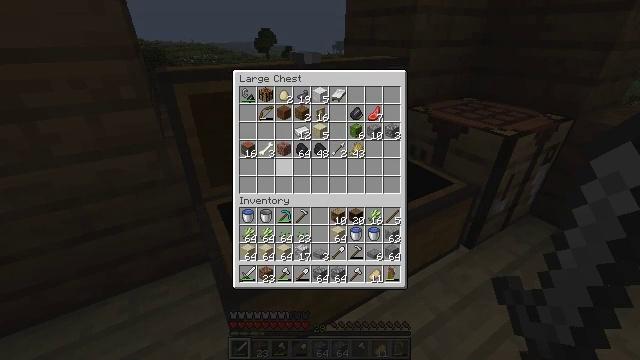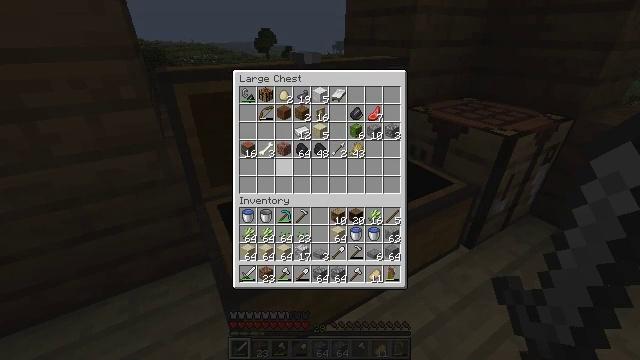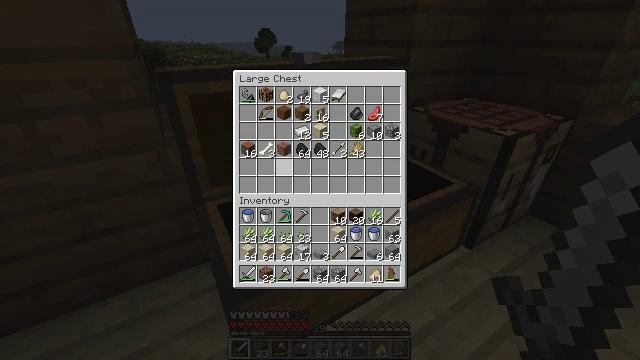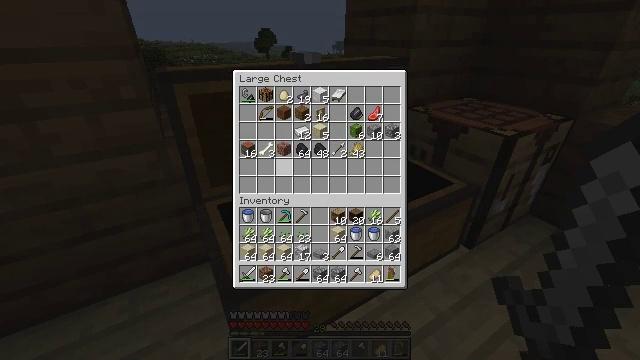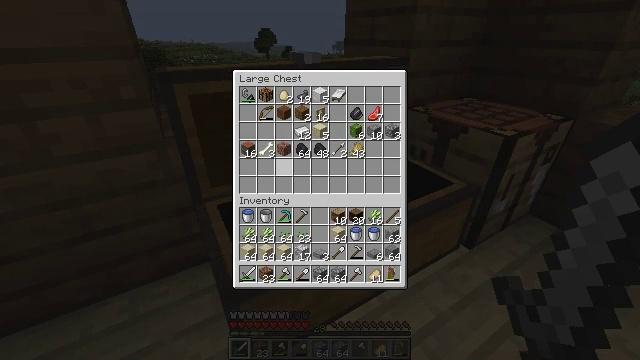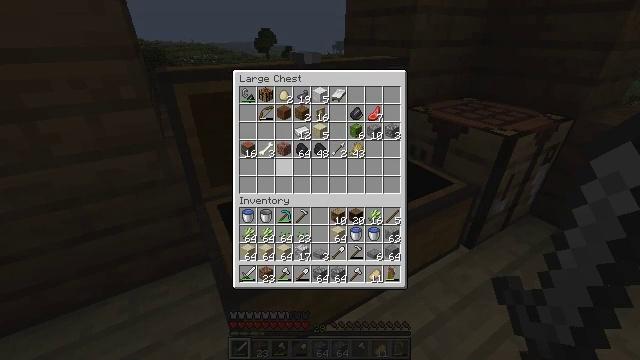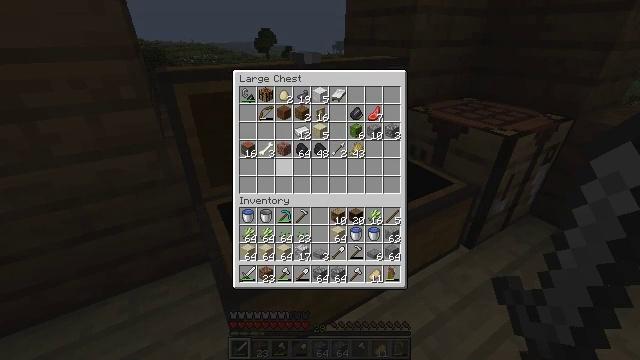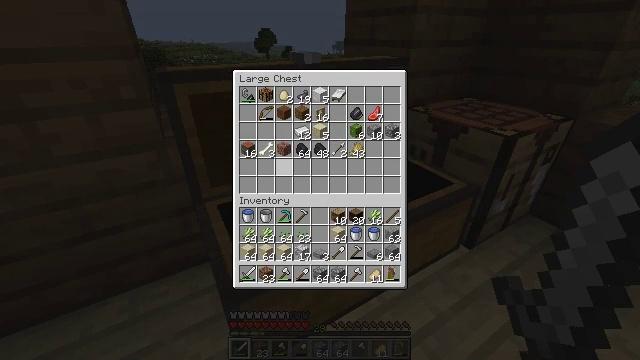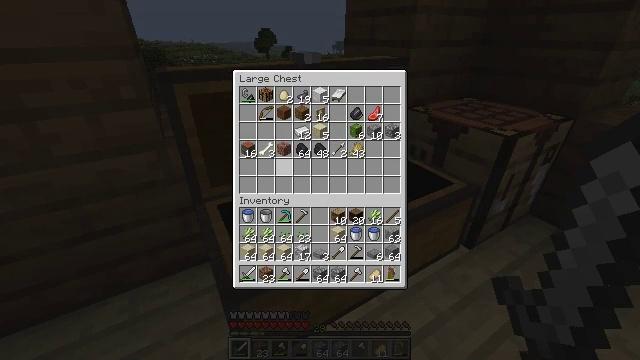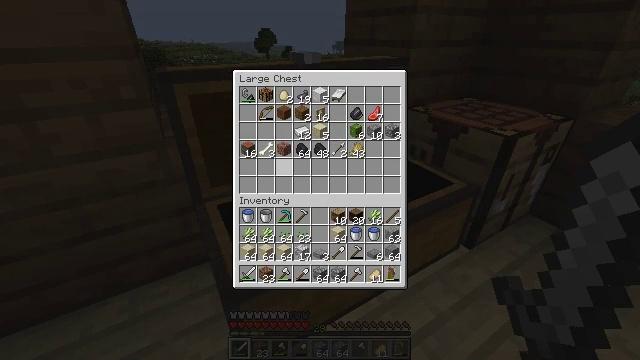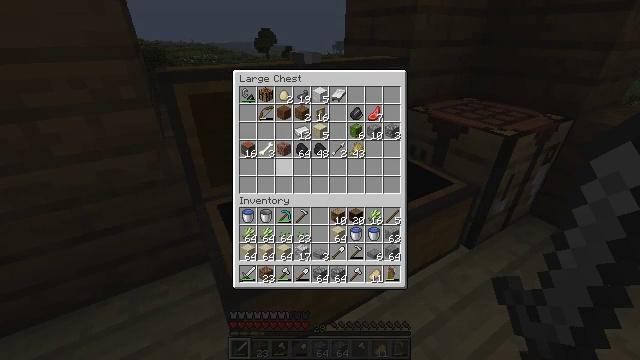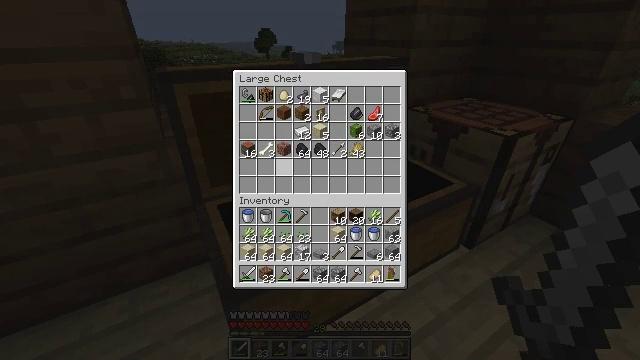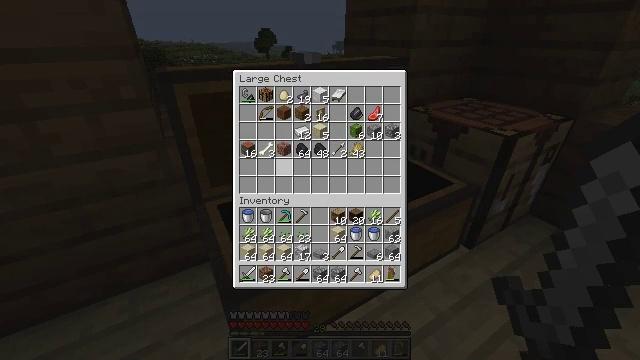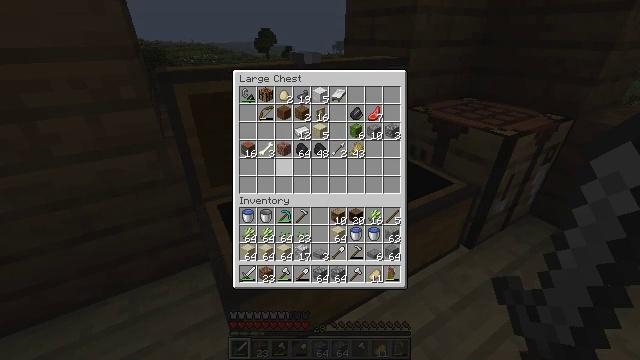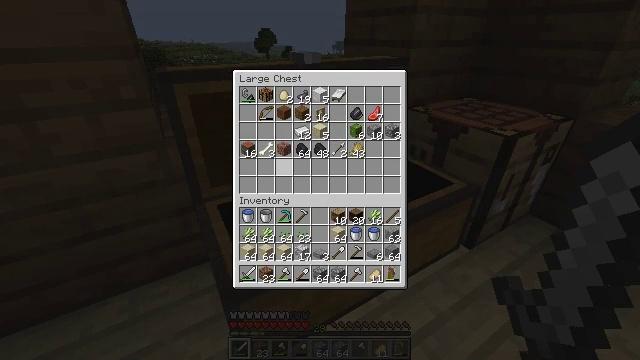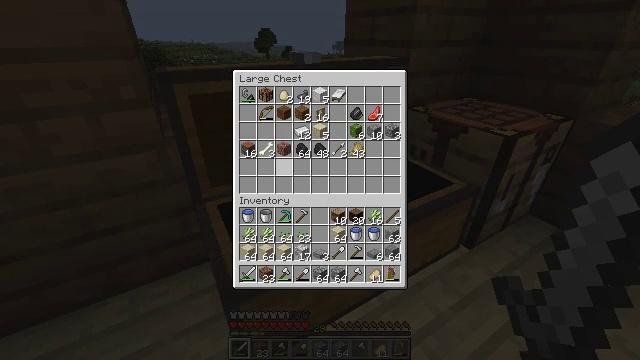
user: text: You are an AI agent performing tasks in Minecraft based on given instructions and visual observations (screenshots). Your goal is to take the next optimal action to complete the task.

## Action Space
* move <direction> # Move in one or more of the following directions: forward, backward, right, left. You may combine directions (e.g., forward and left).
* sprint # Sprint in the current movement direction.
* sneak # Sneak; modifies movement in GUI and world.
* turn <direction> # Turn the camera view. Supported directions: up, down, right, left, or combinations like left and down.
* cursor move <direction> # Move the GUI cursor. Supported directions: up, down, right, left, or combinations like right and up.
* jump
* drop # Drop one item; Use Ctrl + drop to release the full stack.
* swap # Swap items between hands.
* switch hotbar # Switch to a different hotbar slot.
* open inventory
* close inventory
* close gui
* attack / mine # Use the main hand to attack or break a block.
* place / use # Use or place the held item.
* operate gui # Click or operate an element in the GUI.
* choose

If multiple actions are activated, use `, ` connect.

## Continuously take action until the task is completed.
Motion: motion action
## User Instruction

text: Create a birch trapdoor using birch planks in a crafting table.
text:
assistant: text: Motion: no_op
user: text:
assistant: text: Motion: no_op
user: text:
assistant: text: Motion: no_op
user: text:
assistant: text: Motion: no_op
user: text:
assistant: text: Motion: no_op
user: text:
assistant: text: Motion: no_op
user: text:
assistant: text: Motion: no_op
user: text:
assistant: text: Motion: no_op
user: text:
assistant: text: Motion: no_op
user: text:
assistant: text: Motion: no_op
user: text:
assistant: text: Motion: no_op
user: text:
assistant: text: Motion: no_op
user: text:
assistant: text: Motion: no_op
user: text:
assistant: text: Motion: no_op
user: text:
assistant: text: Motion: no_op
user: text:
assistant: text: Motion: no_op
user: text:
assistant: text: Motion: no_op
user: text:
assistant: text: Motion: no_op
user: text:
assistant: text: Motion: no_op
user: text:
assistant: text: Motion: no_op
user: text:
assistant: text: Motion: no_op
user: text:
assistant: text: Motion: no_op
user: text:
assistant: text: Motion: no_op
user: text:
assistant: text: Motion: no_op
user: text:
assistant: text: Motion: no_op
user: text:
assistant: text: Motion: no_op
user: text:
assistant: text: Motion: no_op
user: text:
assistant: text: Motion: no_op
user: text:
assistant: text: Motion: no_op
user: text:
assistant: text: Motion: no_op